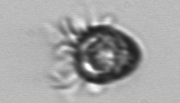
Label: Ciliophora